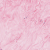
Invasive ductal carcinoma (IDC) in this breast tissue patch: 0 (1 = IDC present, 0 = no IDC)